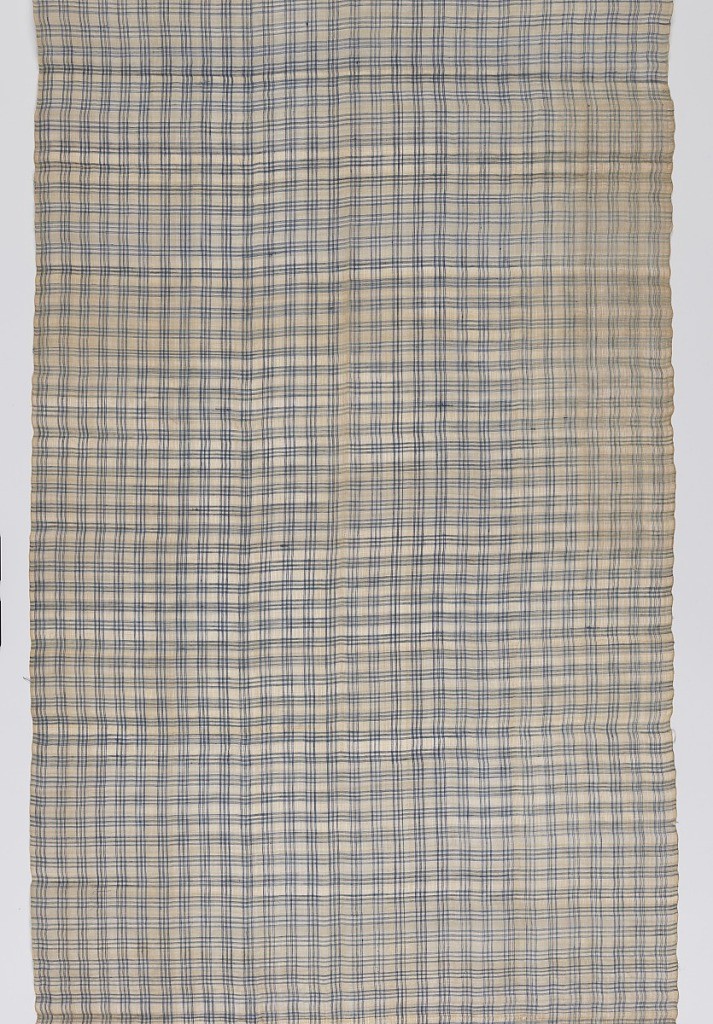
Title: Textile
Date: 19th century
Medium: piña (pineapple) fiber, cotton Technique: plain weave
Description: Cream pineapple fiber ground with a plaid of blue cotton.